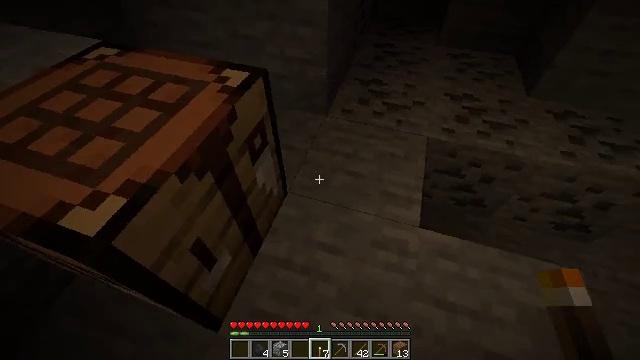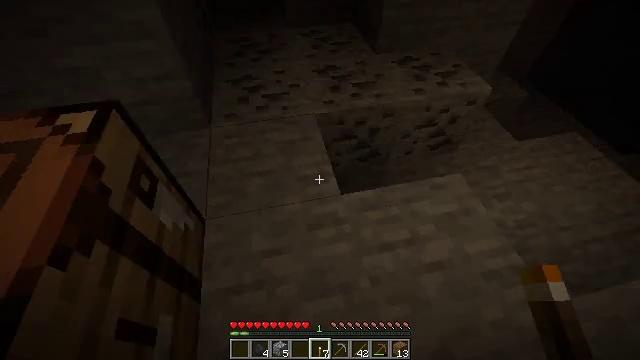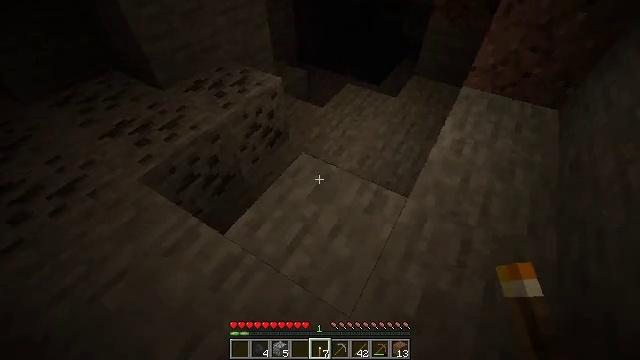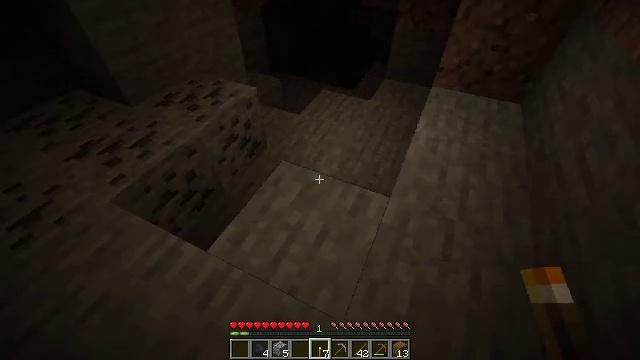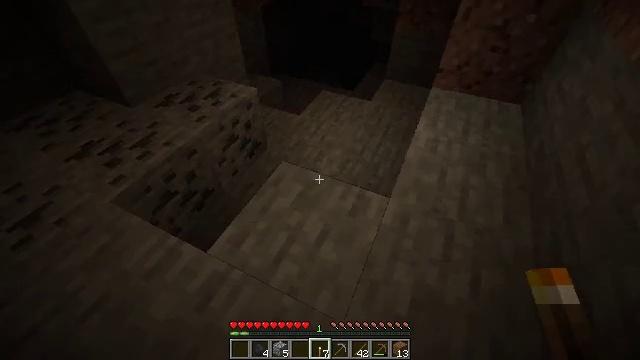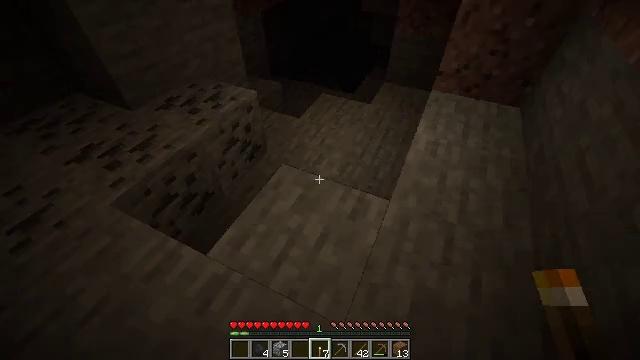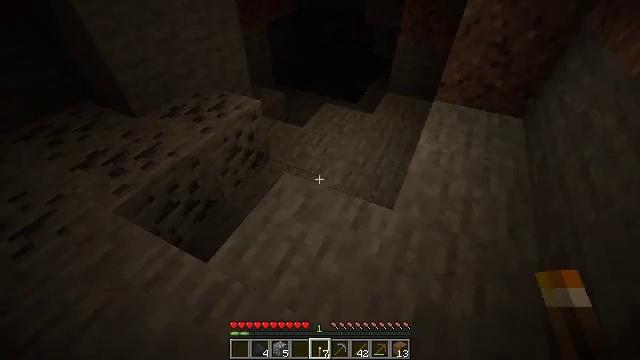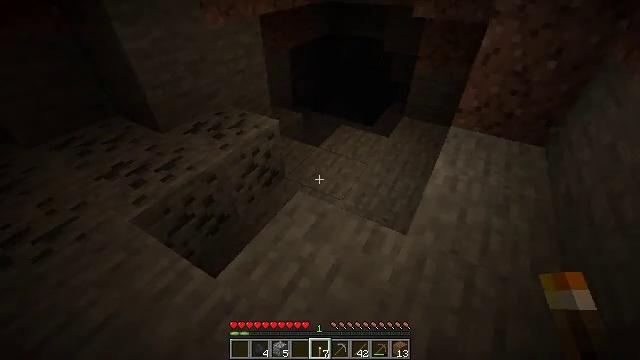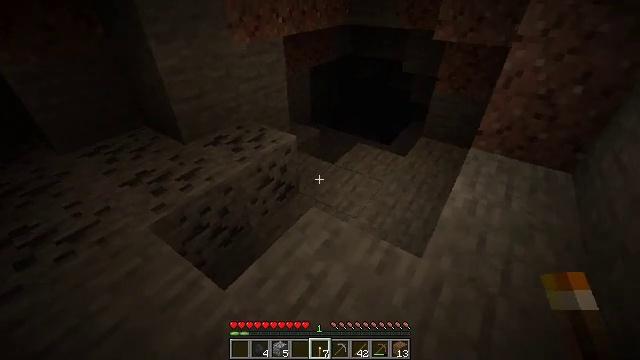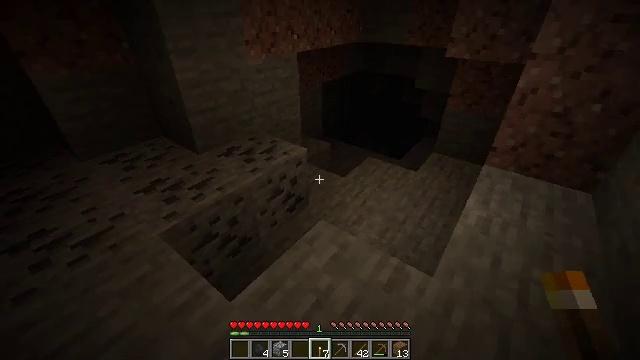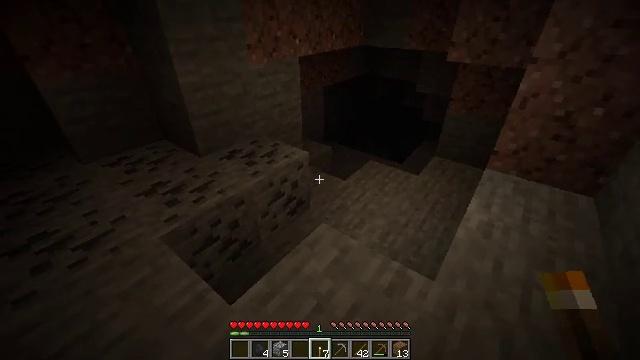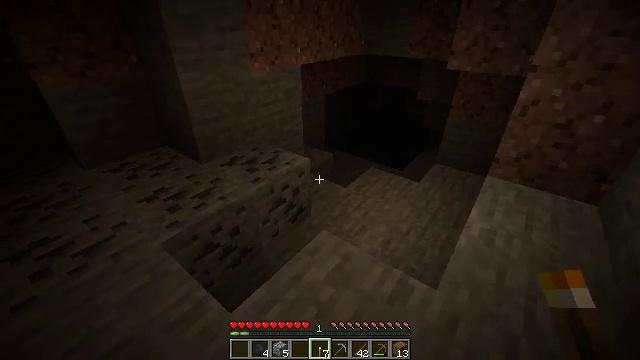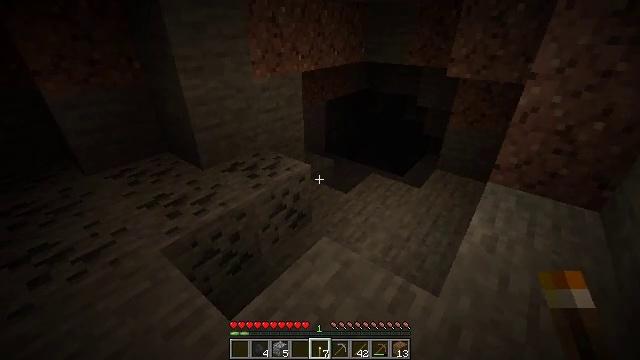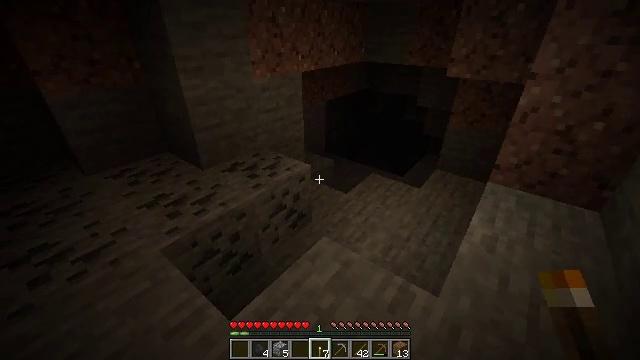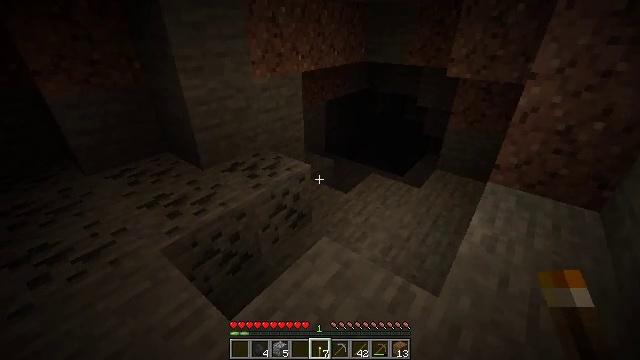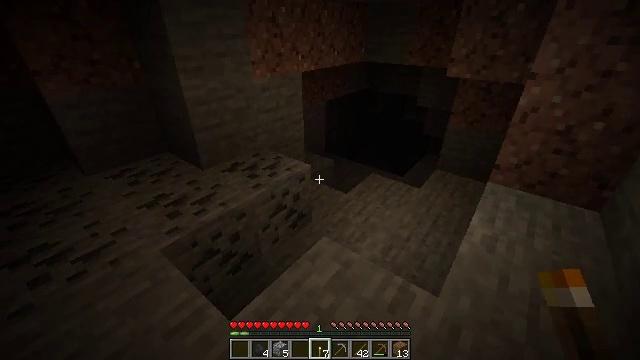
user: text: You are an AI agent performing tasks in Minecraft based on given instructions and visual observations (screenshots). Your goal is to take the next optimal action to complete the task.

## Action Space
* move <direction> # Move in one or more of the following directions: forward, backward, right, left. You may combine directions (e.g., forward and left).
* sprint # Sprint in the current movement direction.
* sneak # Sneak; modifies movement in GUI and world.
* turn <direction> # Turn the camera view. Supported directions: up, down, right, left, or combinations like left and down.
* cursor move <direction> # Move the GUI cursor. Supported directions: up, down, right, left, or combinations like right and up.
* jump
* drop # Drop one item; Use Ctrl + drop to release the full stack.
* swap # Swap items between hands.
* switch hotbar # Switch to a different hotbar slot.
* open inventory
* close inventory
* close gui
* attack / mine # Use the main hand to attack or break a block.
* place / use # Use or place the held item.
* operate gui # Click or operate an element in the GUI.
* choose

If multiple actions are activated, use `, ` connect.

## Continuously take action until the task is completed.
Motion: motion action
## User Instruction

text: Recycle the crafting table.
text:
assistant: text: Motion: turn right and down
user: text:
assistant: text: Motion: turn right and up
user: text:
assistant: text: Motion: turn right and up
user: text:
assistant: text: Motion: no_op
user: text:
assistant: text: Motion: no_op
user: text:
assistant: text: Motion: turn up
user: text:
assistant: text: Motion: turn left and up
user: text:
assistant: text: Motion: turn left and up
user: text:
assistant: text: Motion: turn left and up
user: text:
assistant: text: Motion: no_op
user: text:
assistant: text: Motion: turn up
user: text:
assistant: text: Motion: turn up
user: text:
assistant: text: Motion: no_op
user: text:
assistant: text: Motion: no_op
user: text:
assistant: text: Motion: no_op
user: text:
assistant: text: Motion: no_op
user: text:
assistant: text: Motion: no_op
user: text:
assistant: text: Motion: no_op
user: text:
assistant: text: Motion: no_op
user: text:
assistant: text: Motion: no_op
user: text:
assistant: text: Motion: turn left
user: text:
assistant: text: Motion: turn left and down
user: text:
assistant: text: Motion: turn left and down
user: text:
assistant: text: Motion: turn left and down
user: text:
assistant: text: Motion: no_op
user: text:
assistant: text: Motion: no_op
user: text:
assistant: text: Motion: no_op
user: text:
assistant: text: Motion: no_op
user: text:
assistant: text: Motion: no_op
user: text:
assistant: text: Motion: no_op